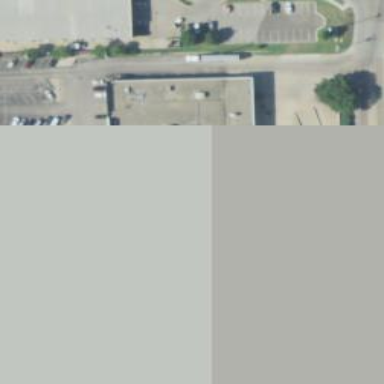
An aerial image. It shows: Building.